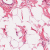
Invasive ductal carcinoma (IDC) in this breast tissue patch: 0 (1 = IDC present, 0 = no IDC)